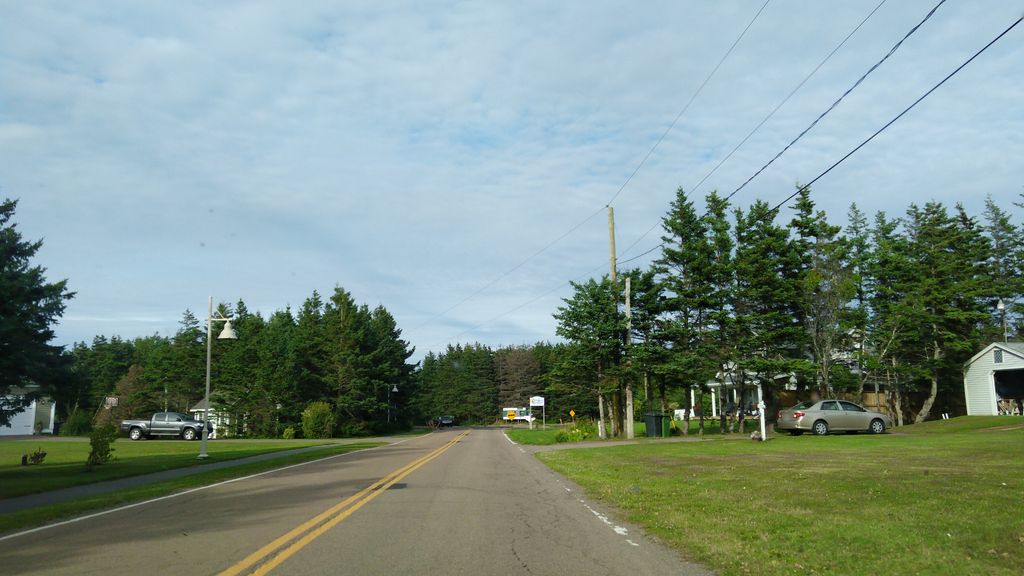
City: charlottetown